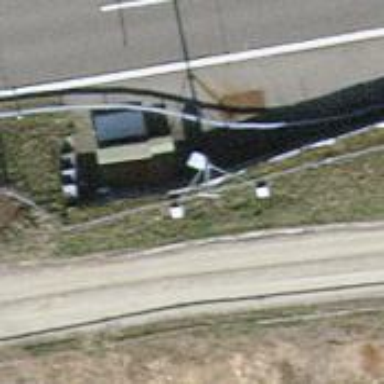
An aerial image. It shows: Antenna.